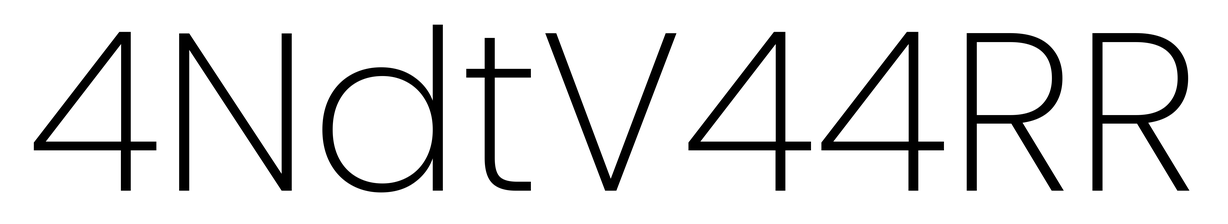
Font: Poppins-ExtraLight